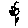
Label: flower